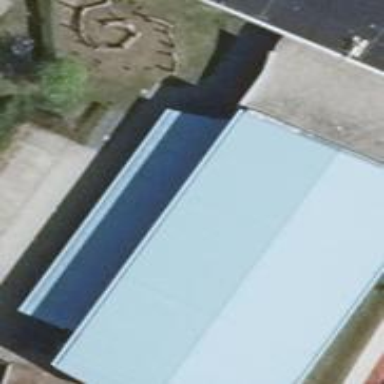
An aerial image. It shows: Gabled building with the roof oriented along its structure.